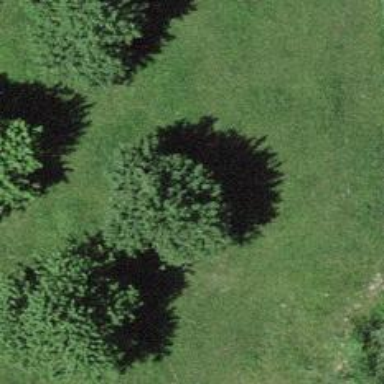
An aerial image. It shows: Single tag "natural: tree."